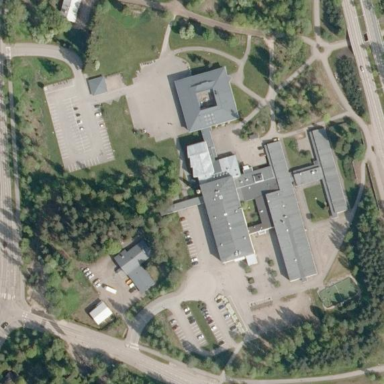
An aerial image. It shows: School.